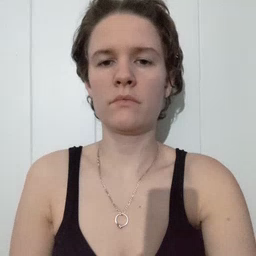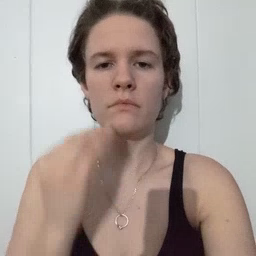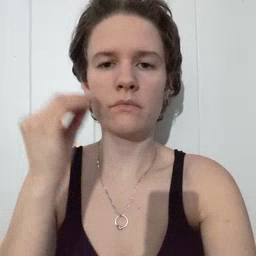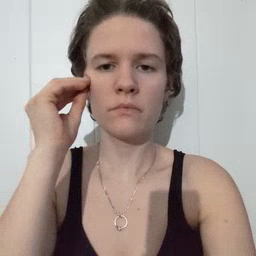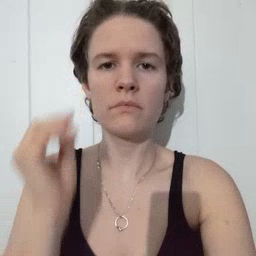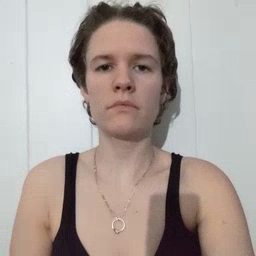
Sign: home